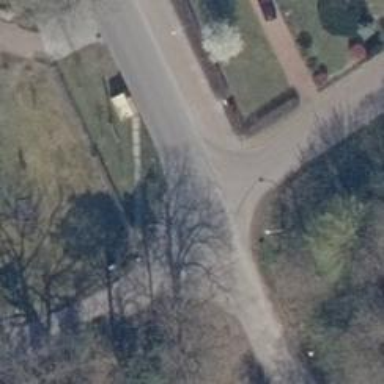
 featuring cycle track on the left and sidewalk."